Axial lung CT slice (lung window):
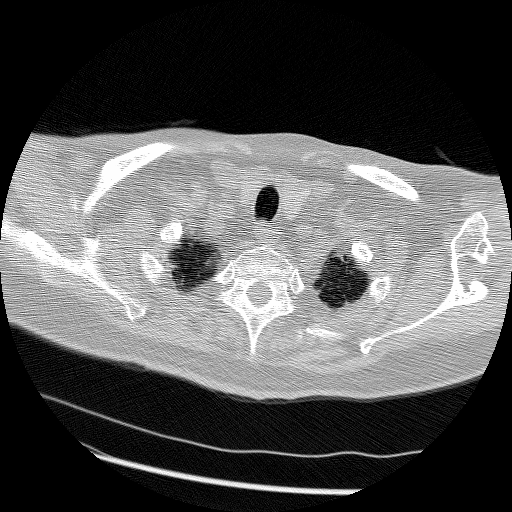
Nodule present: no